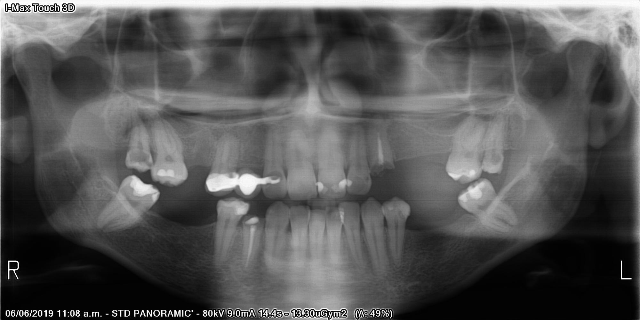
adult